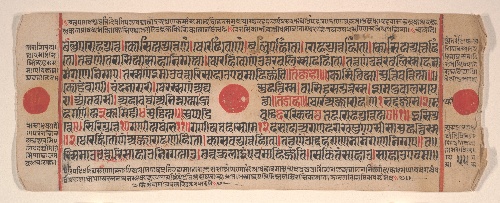
Artist: Bhadrabahu
Artist bio: Indian, died ca. 356 BCE
Date: 15th century
Object type: Folio
Classification: Paintings
Medium: Ink, opaque watercolor, and gold on paper
Culture: India (Gujarat)
Dimensions: (Average size .1–.71): 4 1/2 x 11 3/8 in. (11.4 x 28.9 cm)
Department: Asian Art
Credit line: Bequest of Cora Timken Burnett, 1956
Accession year: 1957
Repository: Metropolitan Museum of Art, New York, NY